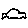
Label: car